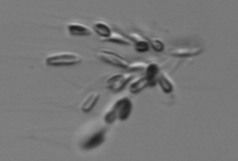
Label: Dinobryon